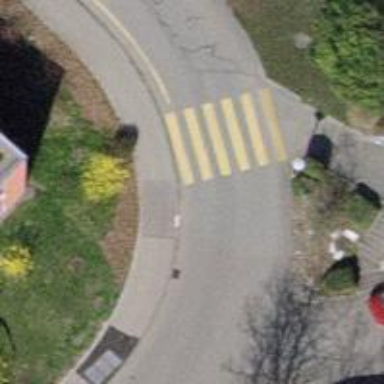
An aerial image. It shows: Residential road with asphalt surface.